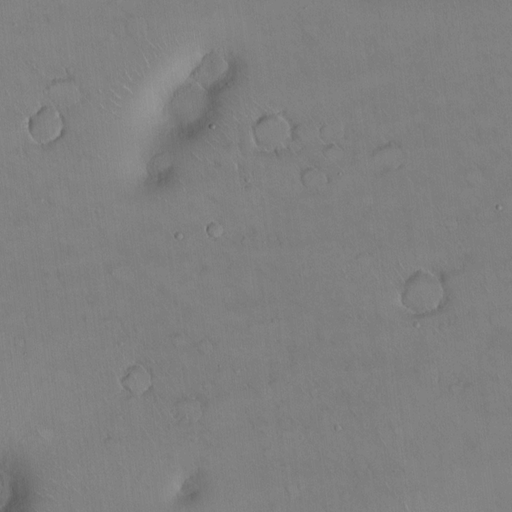
Objects detected: cone, cone, cone